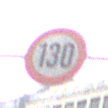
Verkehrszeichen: Geschwindigkeit130
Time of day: Midday
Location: Outdoor (Urban)
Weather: Overcast
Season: NotSpecified
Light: Natural